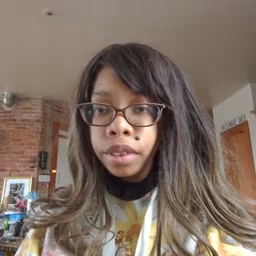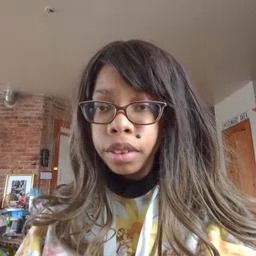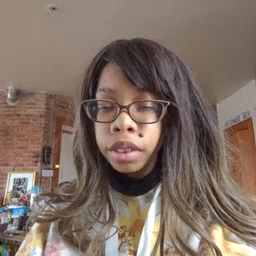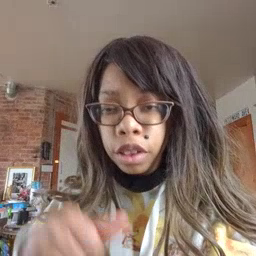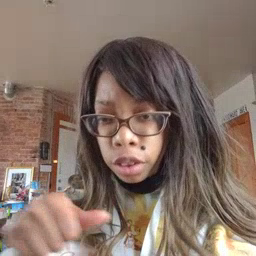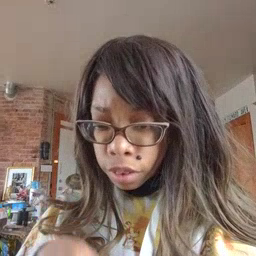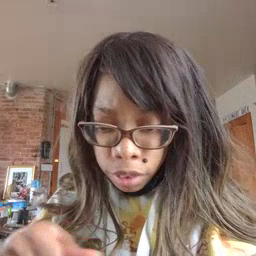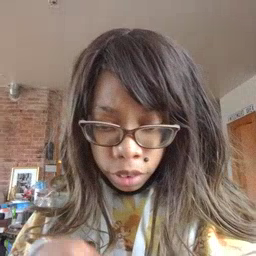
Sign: puzzle